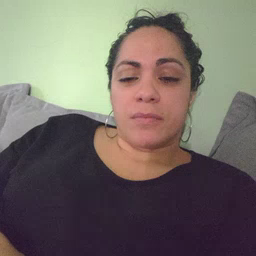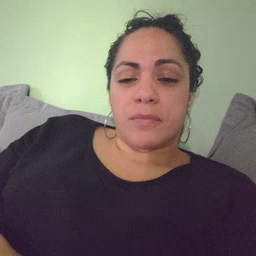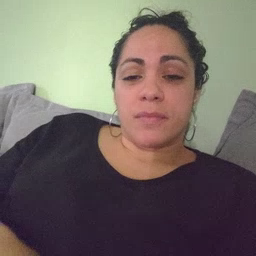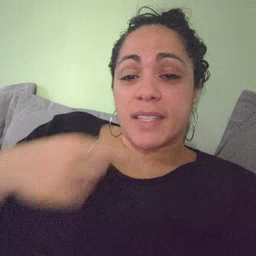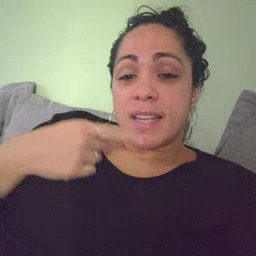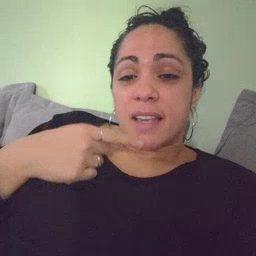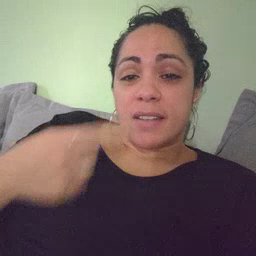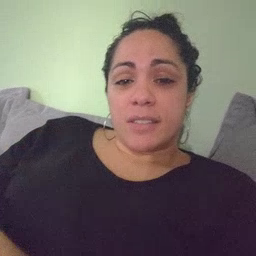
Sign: say